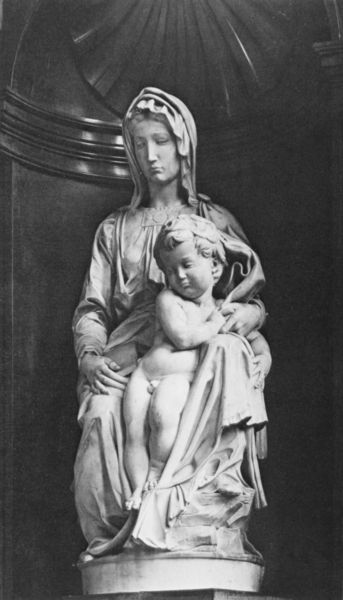
Titel: Madonna mit dem Kind
Künstler: Michelangelo
Standort: Brügge, Liebfrauenkirche (EU - B)
Schlagwörter: weiß, marmor, tuch, falten, halten, sockel, stein, figur, kind, mutter, rund, skulptur, statue, gesenkter blick, bildhauerei, junge, nische, knabe, halbrund, jesus, muschel, maria, madonna, geand, kind stehen